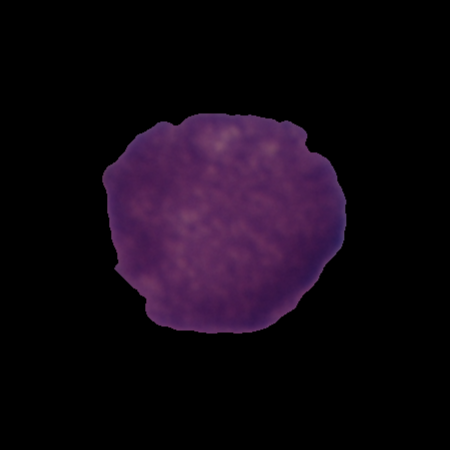
Label: cancer